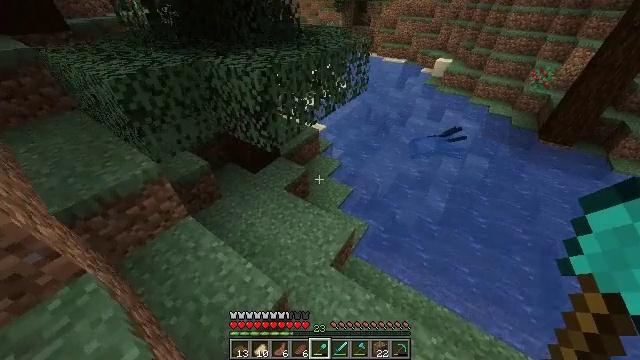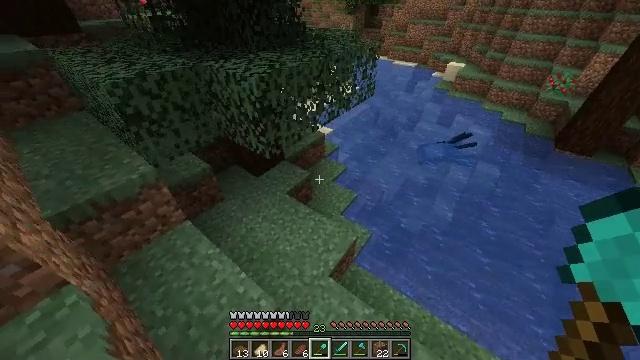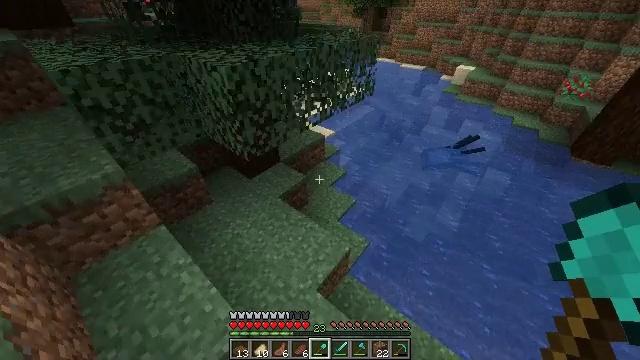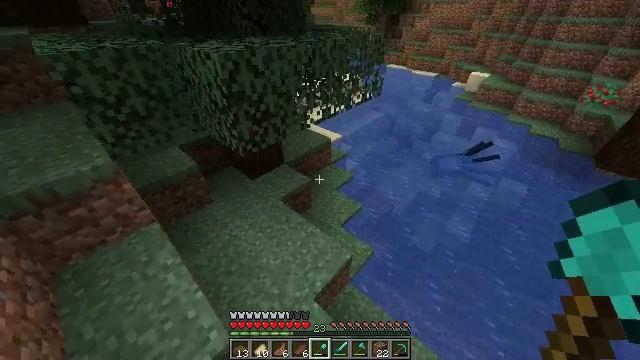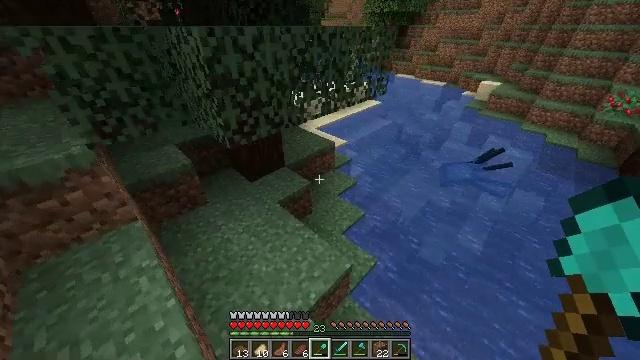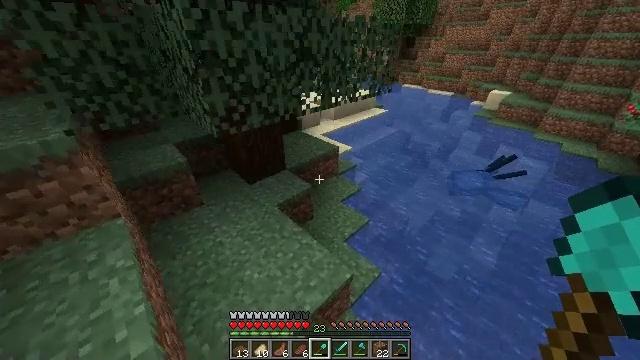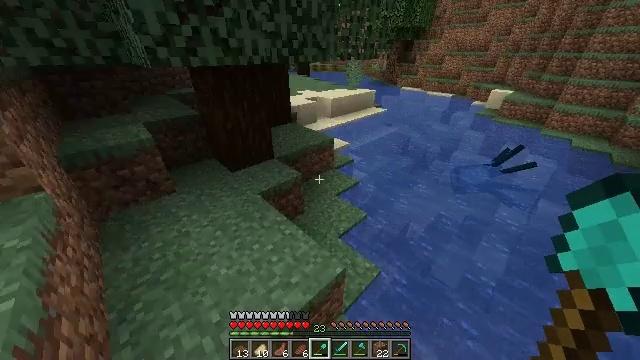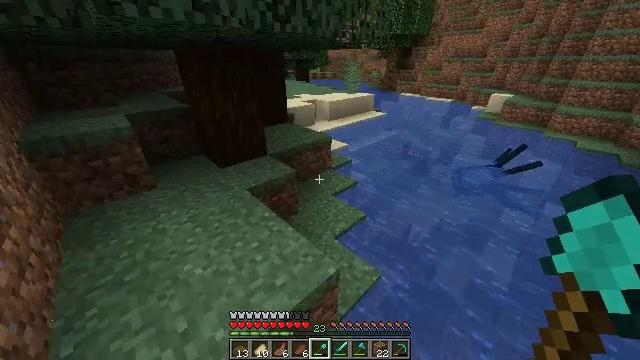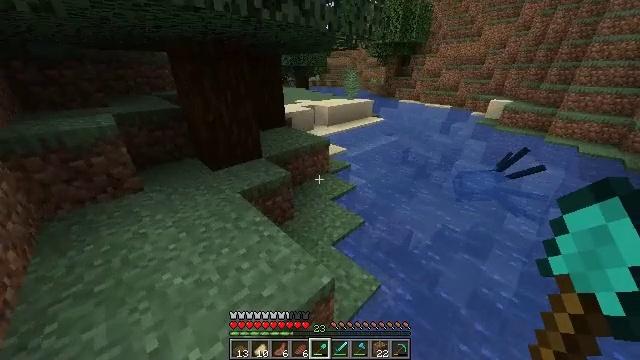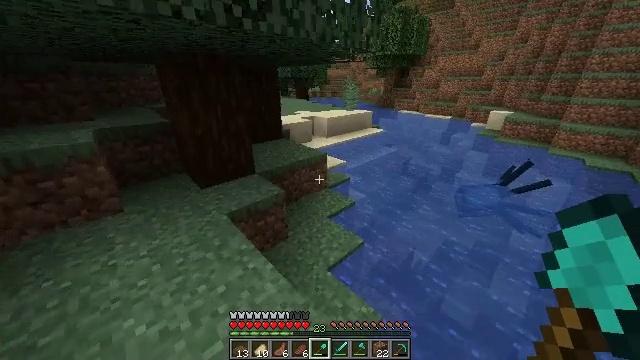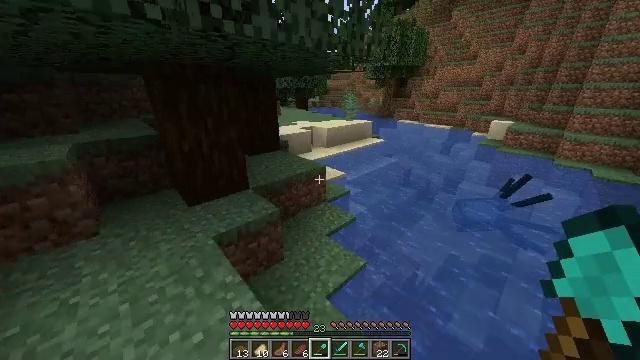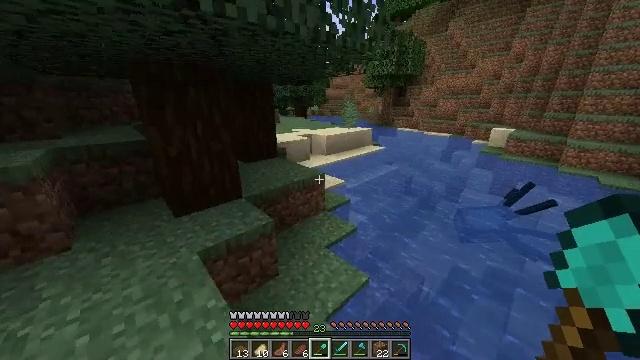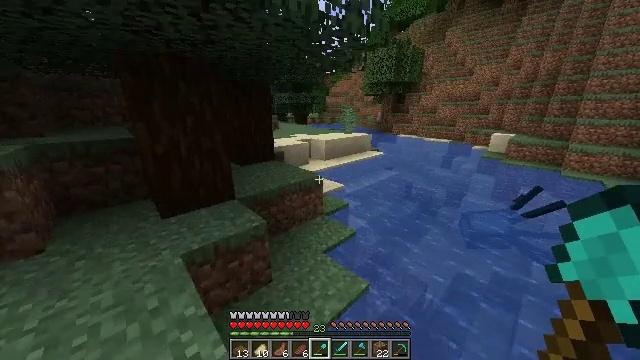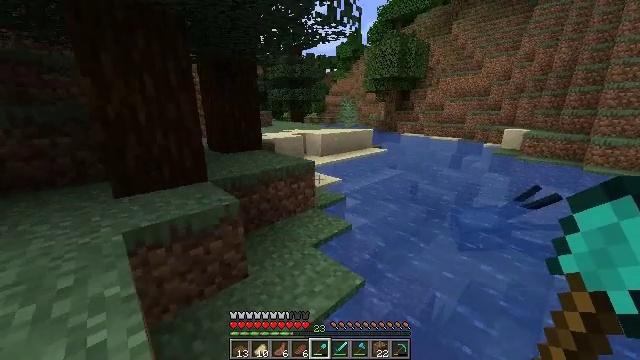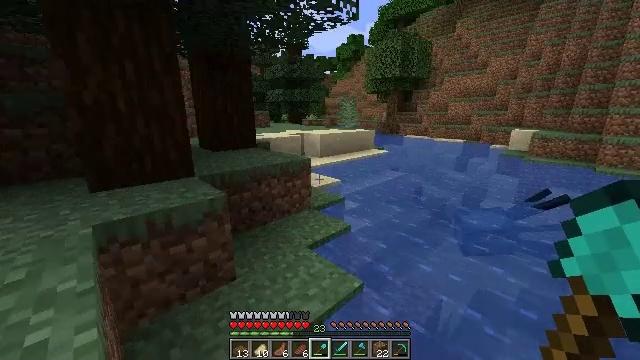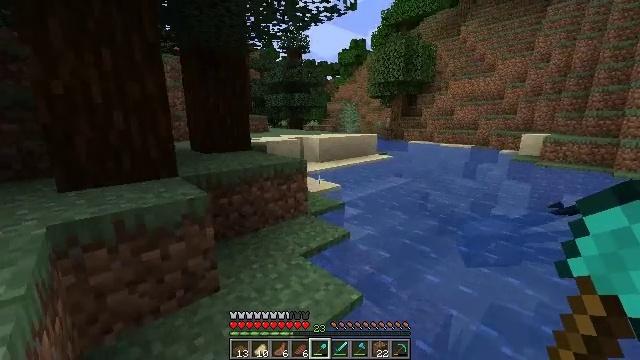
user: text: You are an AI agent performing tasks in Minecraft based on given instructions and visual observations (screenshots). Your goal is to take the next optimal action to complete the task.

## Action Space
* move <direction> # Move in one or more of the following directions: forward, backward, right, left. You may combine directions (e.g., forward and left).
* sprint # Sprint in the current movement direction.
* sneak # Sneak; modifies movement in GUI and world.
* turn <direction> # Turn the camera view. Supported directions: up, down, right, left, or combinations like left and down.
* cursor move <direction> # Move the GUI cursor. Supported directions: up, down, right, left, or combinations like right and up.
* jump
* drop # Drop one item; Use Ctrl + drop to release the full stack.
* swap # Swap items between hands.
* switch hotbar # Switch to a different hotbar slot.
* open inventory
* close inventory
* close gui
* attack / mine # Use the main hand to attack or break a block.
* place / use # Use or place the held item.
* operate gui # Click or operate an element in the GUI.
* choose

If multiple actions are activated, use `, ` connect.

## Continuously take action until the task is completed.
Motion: motion action
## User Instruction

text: Combat the cow.
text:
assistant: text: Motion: move forward and move right, turn left
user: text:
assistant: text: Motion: move forward and move right, turn left
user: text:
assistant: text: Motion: move forward and move right, sprint, turn left and up
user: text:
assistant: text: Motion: move forward, sprint, turn left and up
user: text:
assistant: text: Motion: move forward, sprint, turn left and up
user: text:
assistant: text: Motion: move forward, sprint, turn up
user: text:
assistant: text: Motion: move forward, sprint, turn up
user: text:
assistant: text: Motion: move forward, turn up
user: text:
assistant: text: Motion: move forward, turn up
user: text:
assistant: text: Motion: move forward, turn up
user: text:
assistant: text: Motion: move forward, turn up
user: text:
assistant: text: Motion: move forward, turn up
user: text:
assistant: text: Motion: move forward, turn up
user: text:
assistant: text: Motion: move forward, turn up
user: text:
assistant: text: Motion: move forward, turn up
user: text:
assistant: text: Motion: move forward
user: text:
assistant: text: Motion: move forward
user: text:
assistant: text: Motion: move forward
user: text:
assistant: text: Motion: move forward, turn left and up
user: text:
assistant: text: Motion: move forward, sprint, turn left and up
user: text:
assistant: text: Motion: move forward, sprint, turn left and up
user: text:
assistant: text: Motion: move forward, sprint, turn left and up
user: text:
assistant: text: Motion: move forward, sprint, turn left
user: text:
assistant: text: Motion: move forward
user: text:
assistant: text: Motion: move forward
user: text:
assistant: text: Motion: move forward
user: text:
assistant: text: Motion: move forward
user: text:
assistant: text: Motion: move forward, turn left, jump
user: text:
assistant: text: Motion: move forward, turn left, jump
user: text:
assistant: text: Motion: move forward, turn left, jump